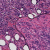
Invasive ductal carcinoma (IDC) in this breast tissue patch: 1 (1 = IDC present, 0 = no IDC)